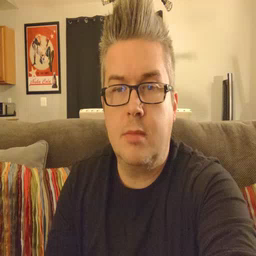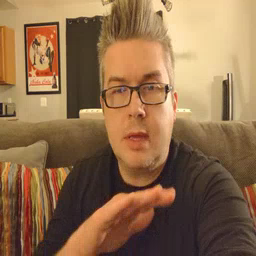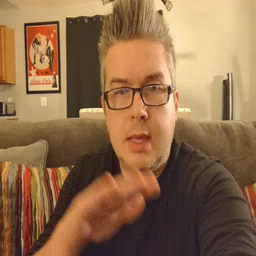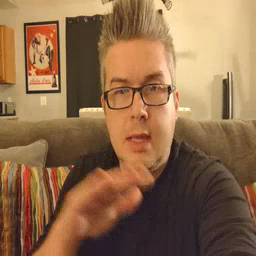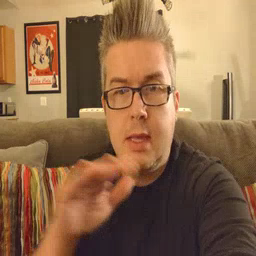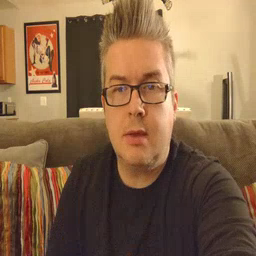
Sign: clean